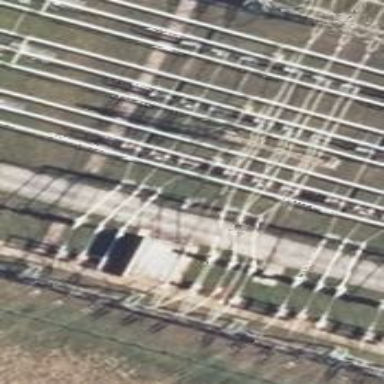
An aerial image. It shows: Outdoor switch with 3 cables.